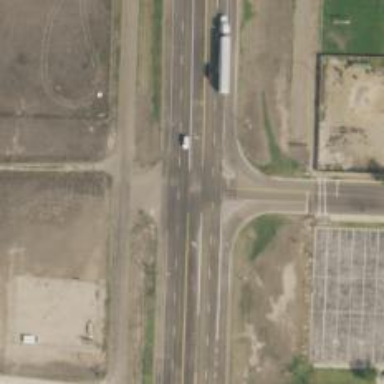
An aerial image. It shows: Primary road with asphalt surface.